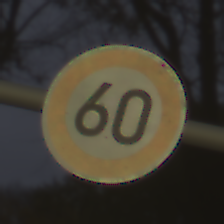
Verkehrszeichen: Geschwindigkeit60
Umgebung: Outdoor, Urban
Tageszeit: MorningAfternoon
Wetter: Overcast
Licht: Natural
Jahreszeit: NotSpecified
Kontrast: LowContrast